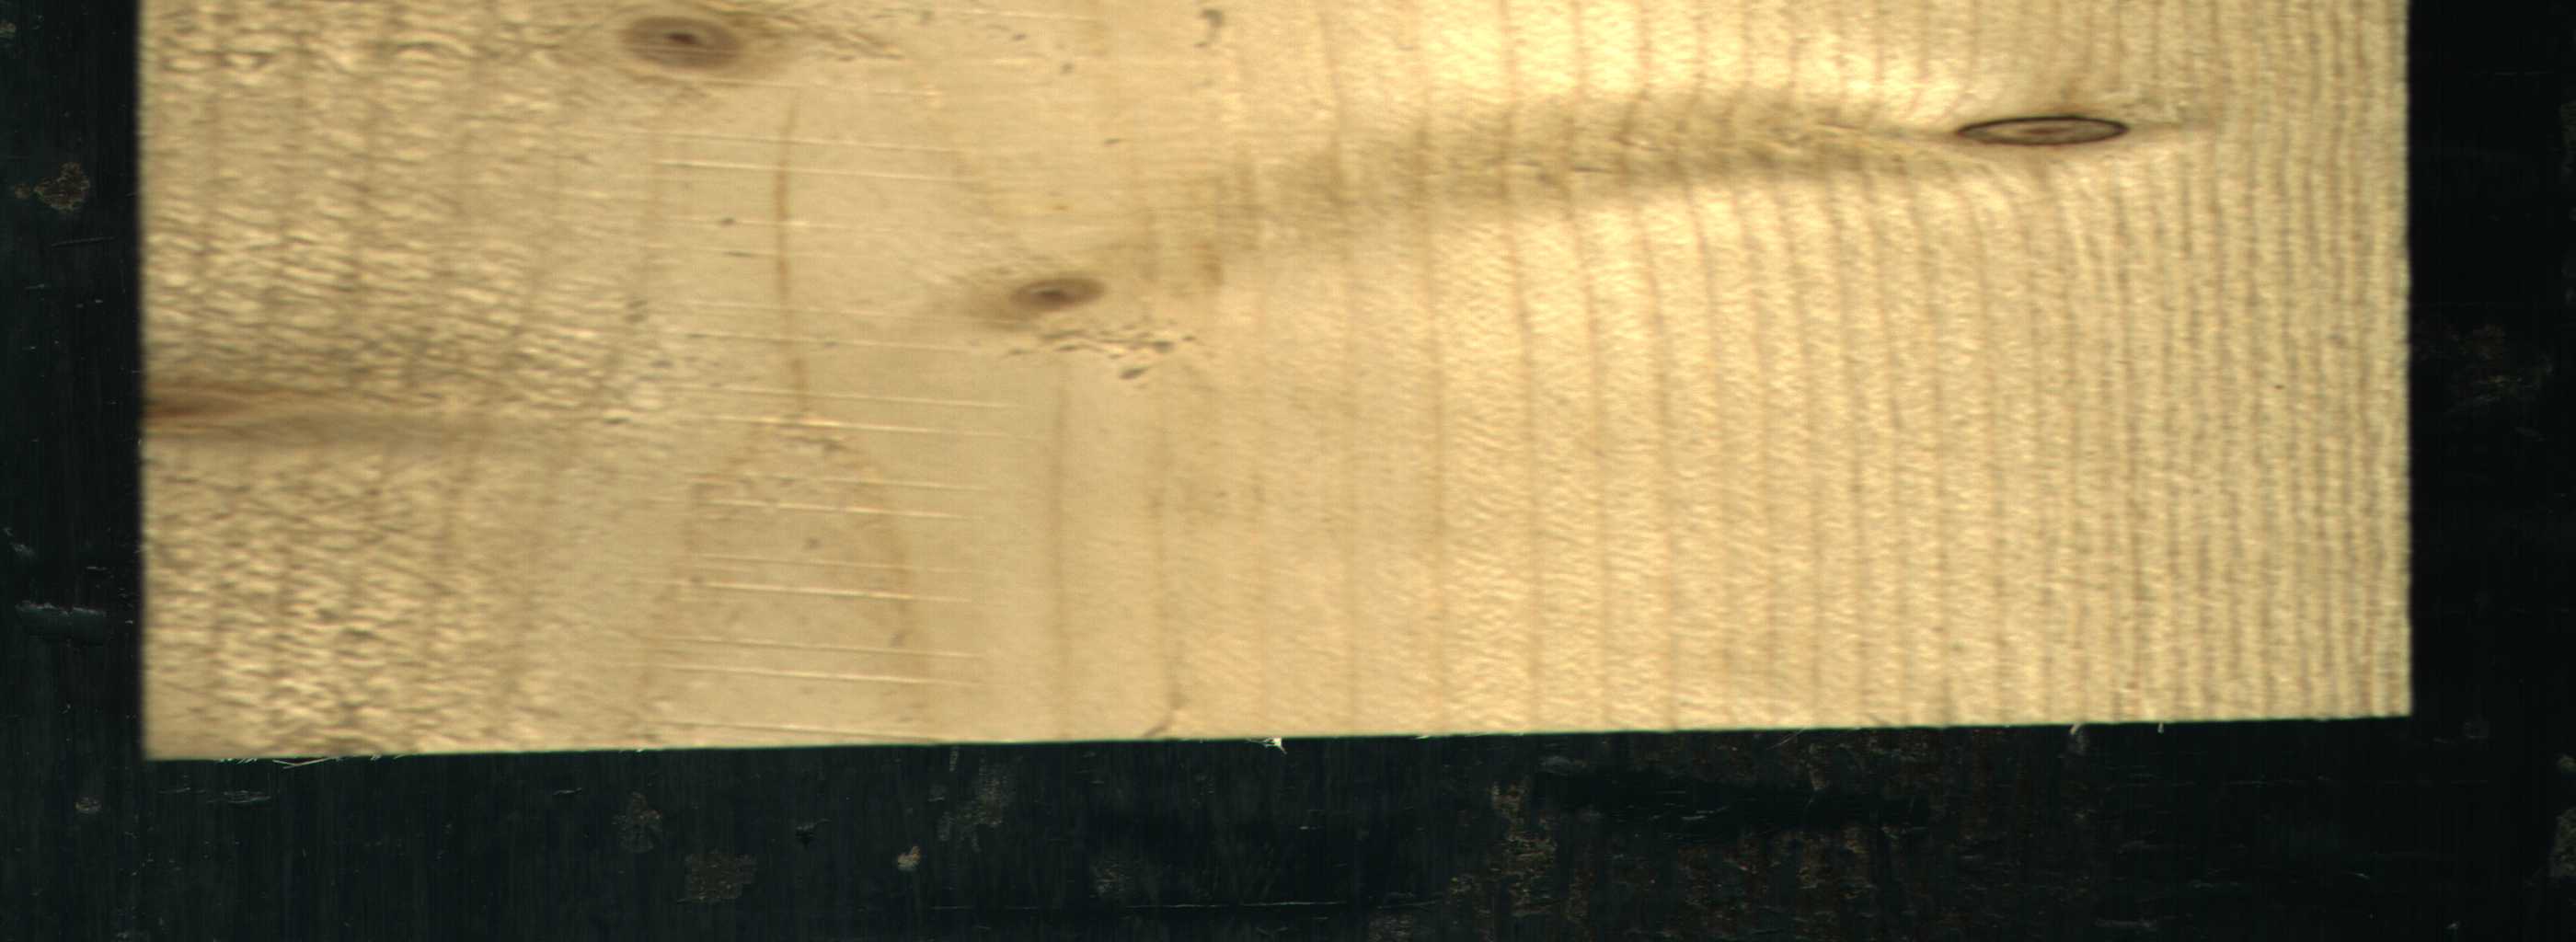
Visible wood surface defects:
Dead_Knot
Live_Knot
Live_Knot
Live_Knot